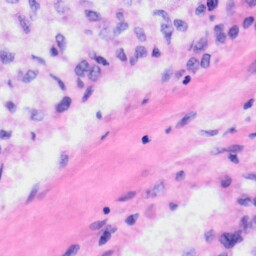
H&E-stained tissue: Liver